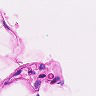
Metastatic tissue present: no